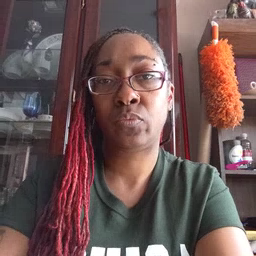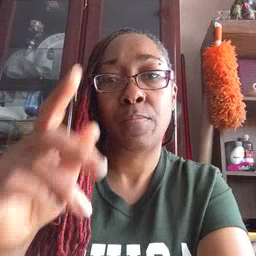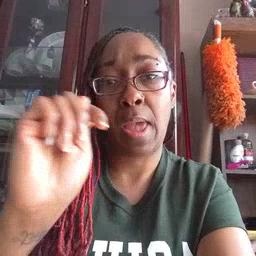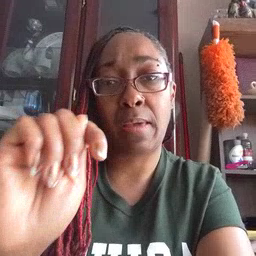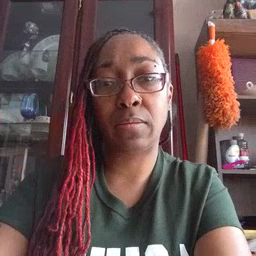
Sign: potty